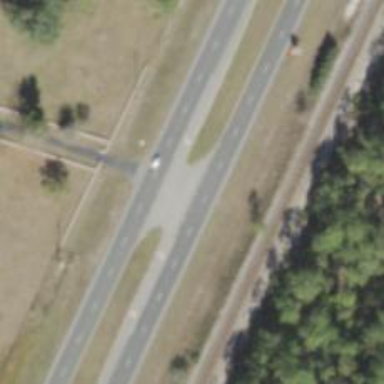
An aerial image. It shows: Asphalt trunk link road.